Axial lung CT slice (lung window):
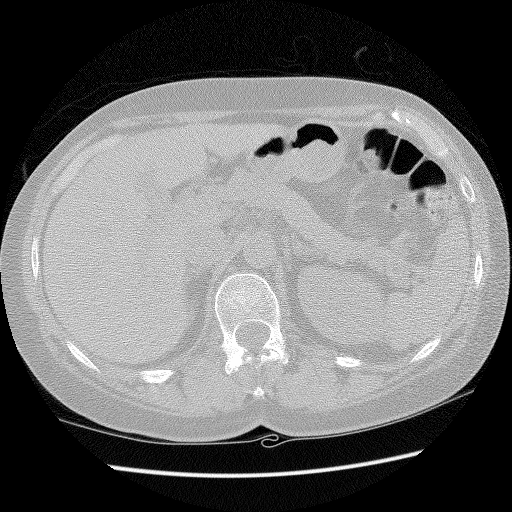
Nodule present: no